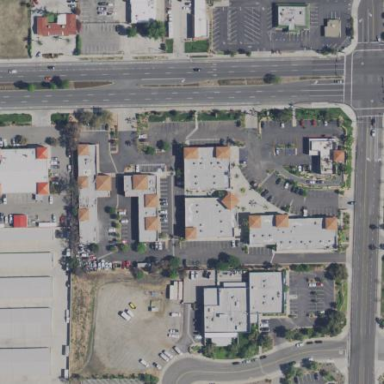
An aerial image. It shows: Commercial area.